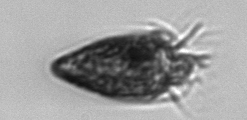
Label: Strombidium_tintinnodes